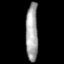
Tissue: lung
Cell type: Others
Senescence score: 0.2065
Nuclear area (px): 706
Mean DAPI intensity: 159.613